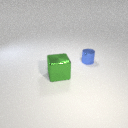
small blue metal cylinder to the right of large green metal cube